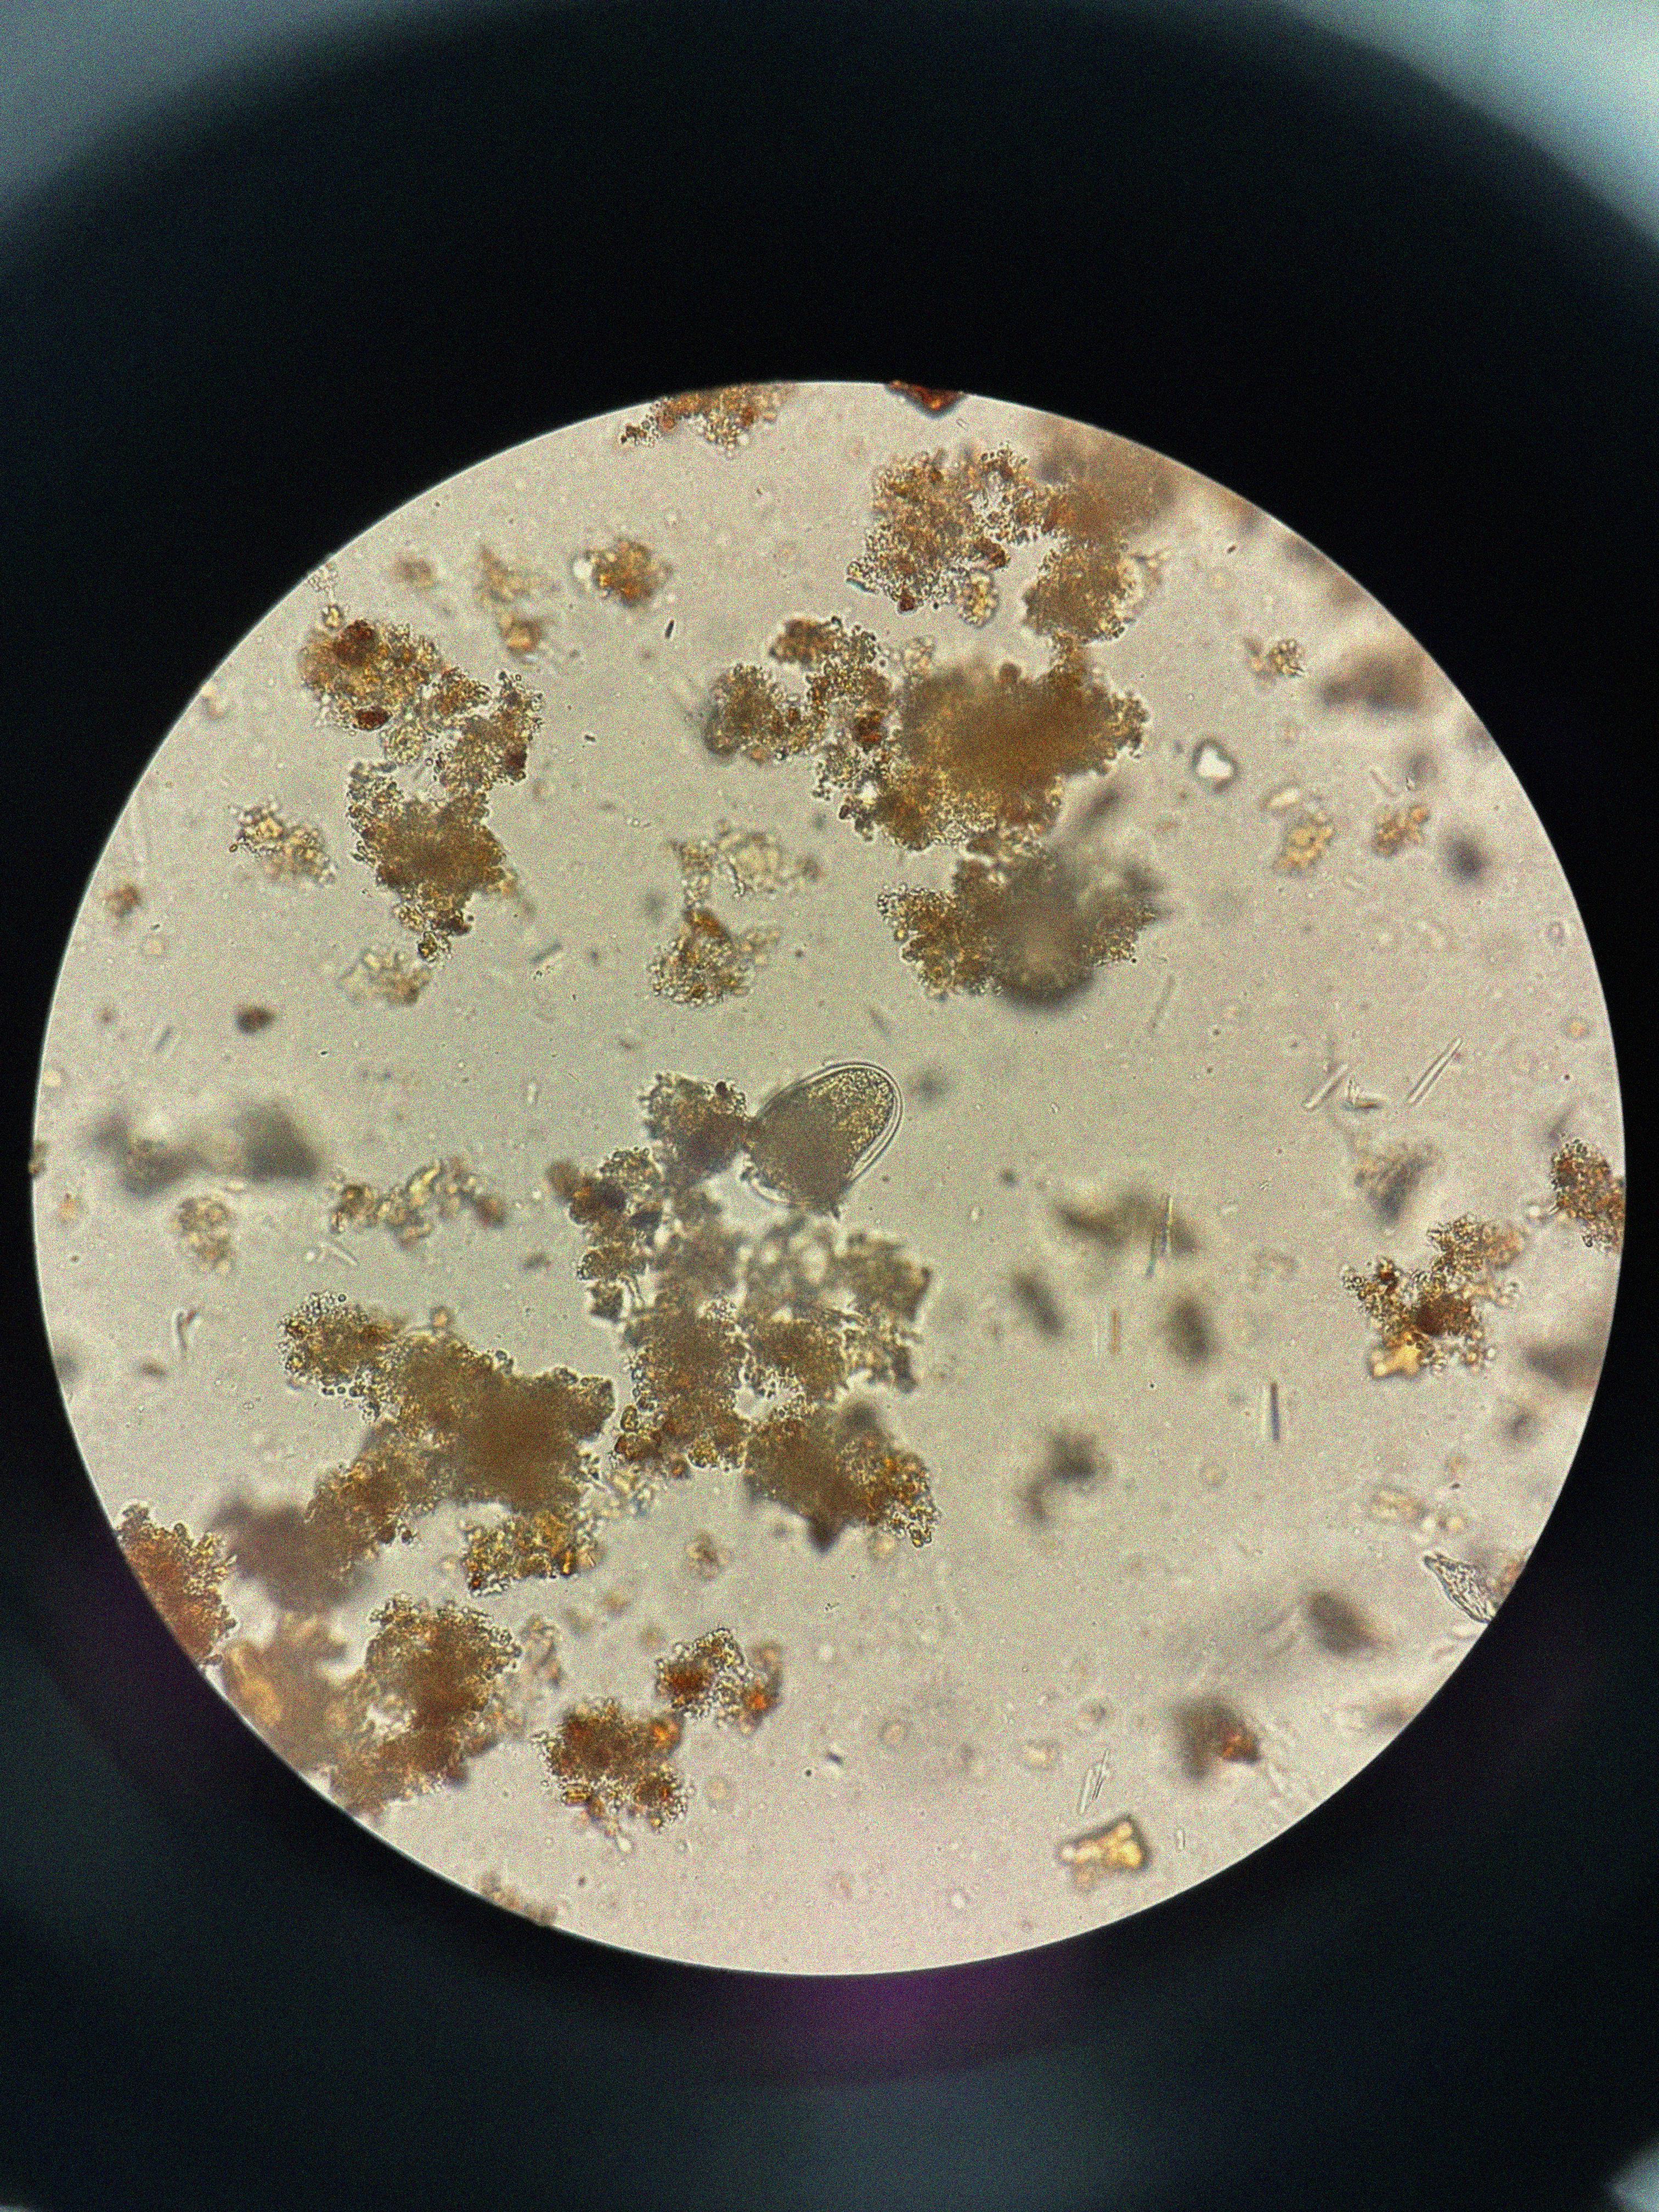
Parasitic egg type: Hookworm egg